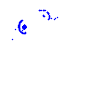
Particle: electron